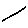
Label: line